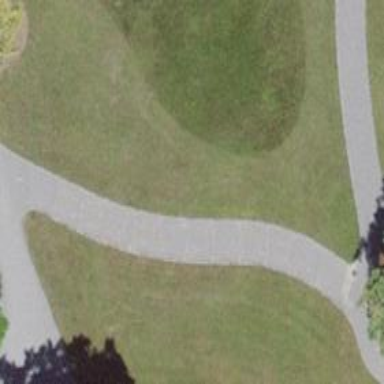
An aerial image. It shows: Footway with pebblestone surface.